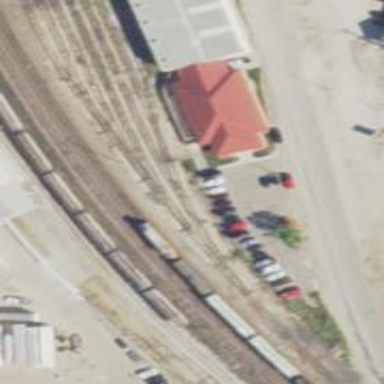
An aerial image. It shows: Railway siding with rails.